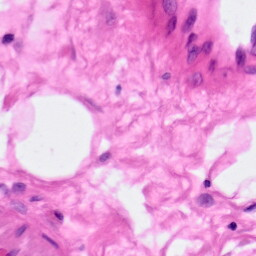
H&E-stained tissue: Pancreatic